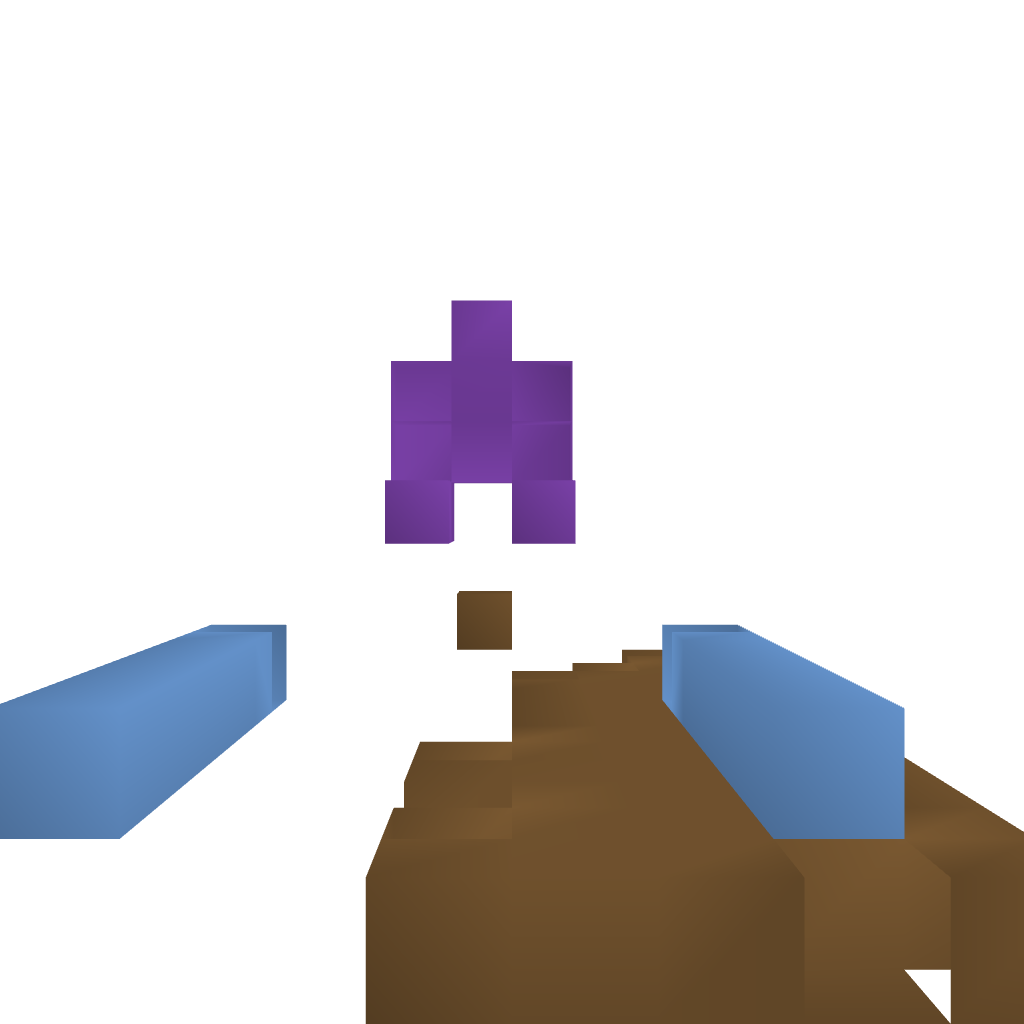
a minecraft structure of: Throne with secret passage bad low quality